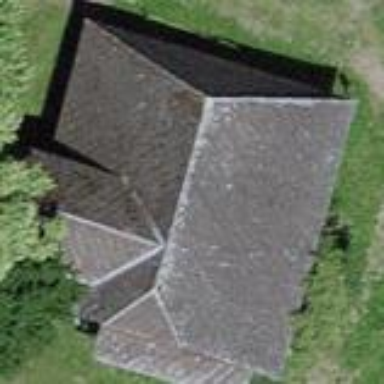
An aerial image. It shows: Rural barn.